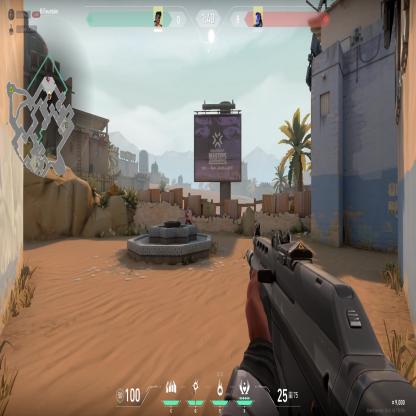
Label: enemy